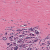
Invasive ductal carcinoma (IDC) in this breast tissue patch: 0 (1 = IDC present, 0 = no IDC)